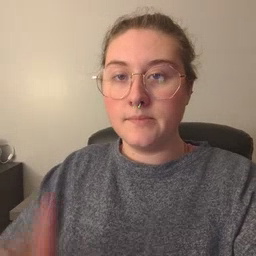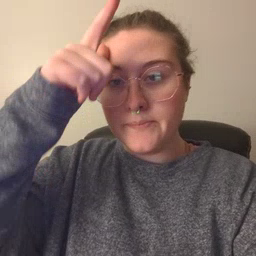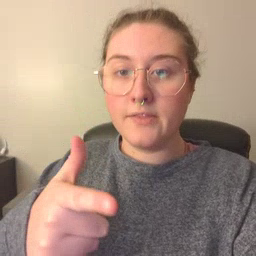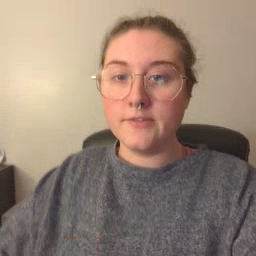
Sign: brother